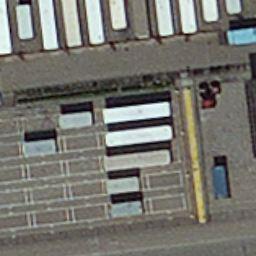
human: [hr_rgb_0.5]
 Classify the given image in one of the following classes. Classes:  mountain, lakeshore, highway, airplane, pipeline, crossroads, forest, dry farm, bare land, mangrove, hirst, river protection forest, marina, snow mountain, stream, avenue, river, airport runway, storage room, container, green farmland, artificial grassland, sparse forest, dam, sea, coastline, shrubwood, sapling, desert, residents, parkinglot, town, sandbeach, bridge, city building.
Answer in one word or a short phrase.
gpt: container